Field crop: tomato
Growth stage: 1
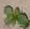
Species: solanum